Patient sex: M
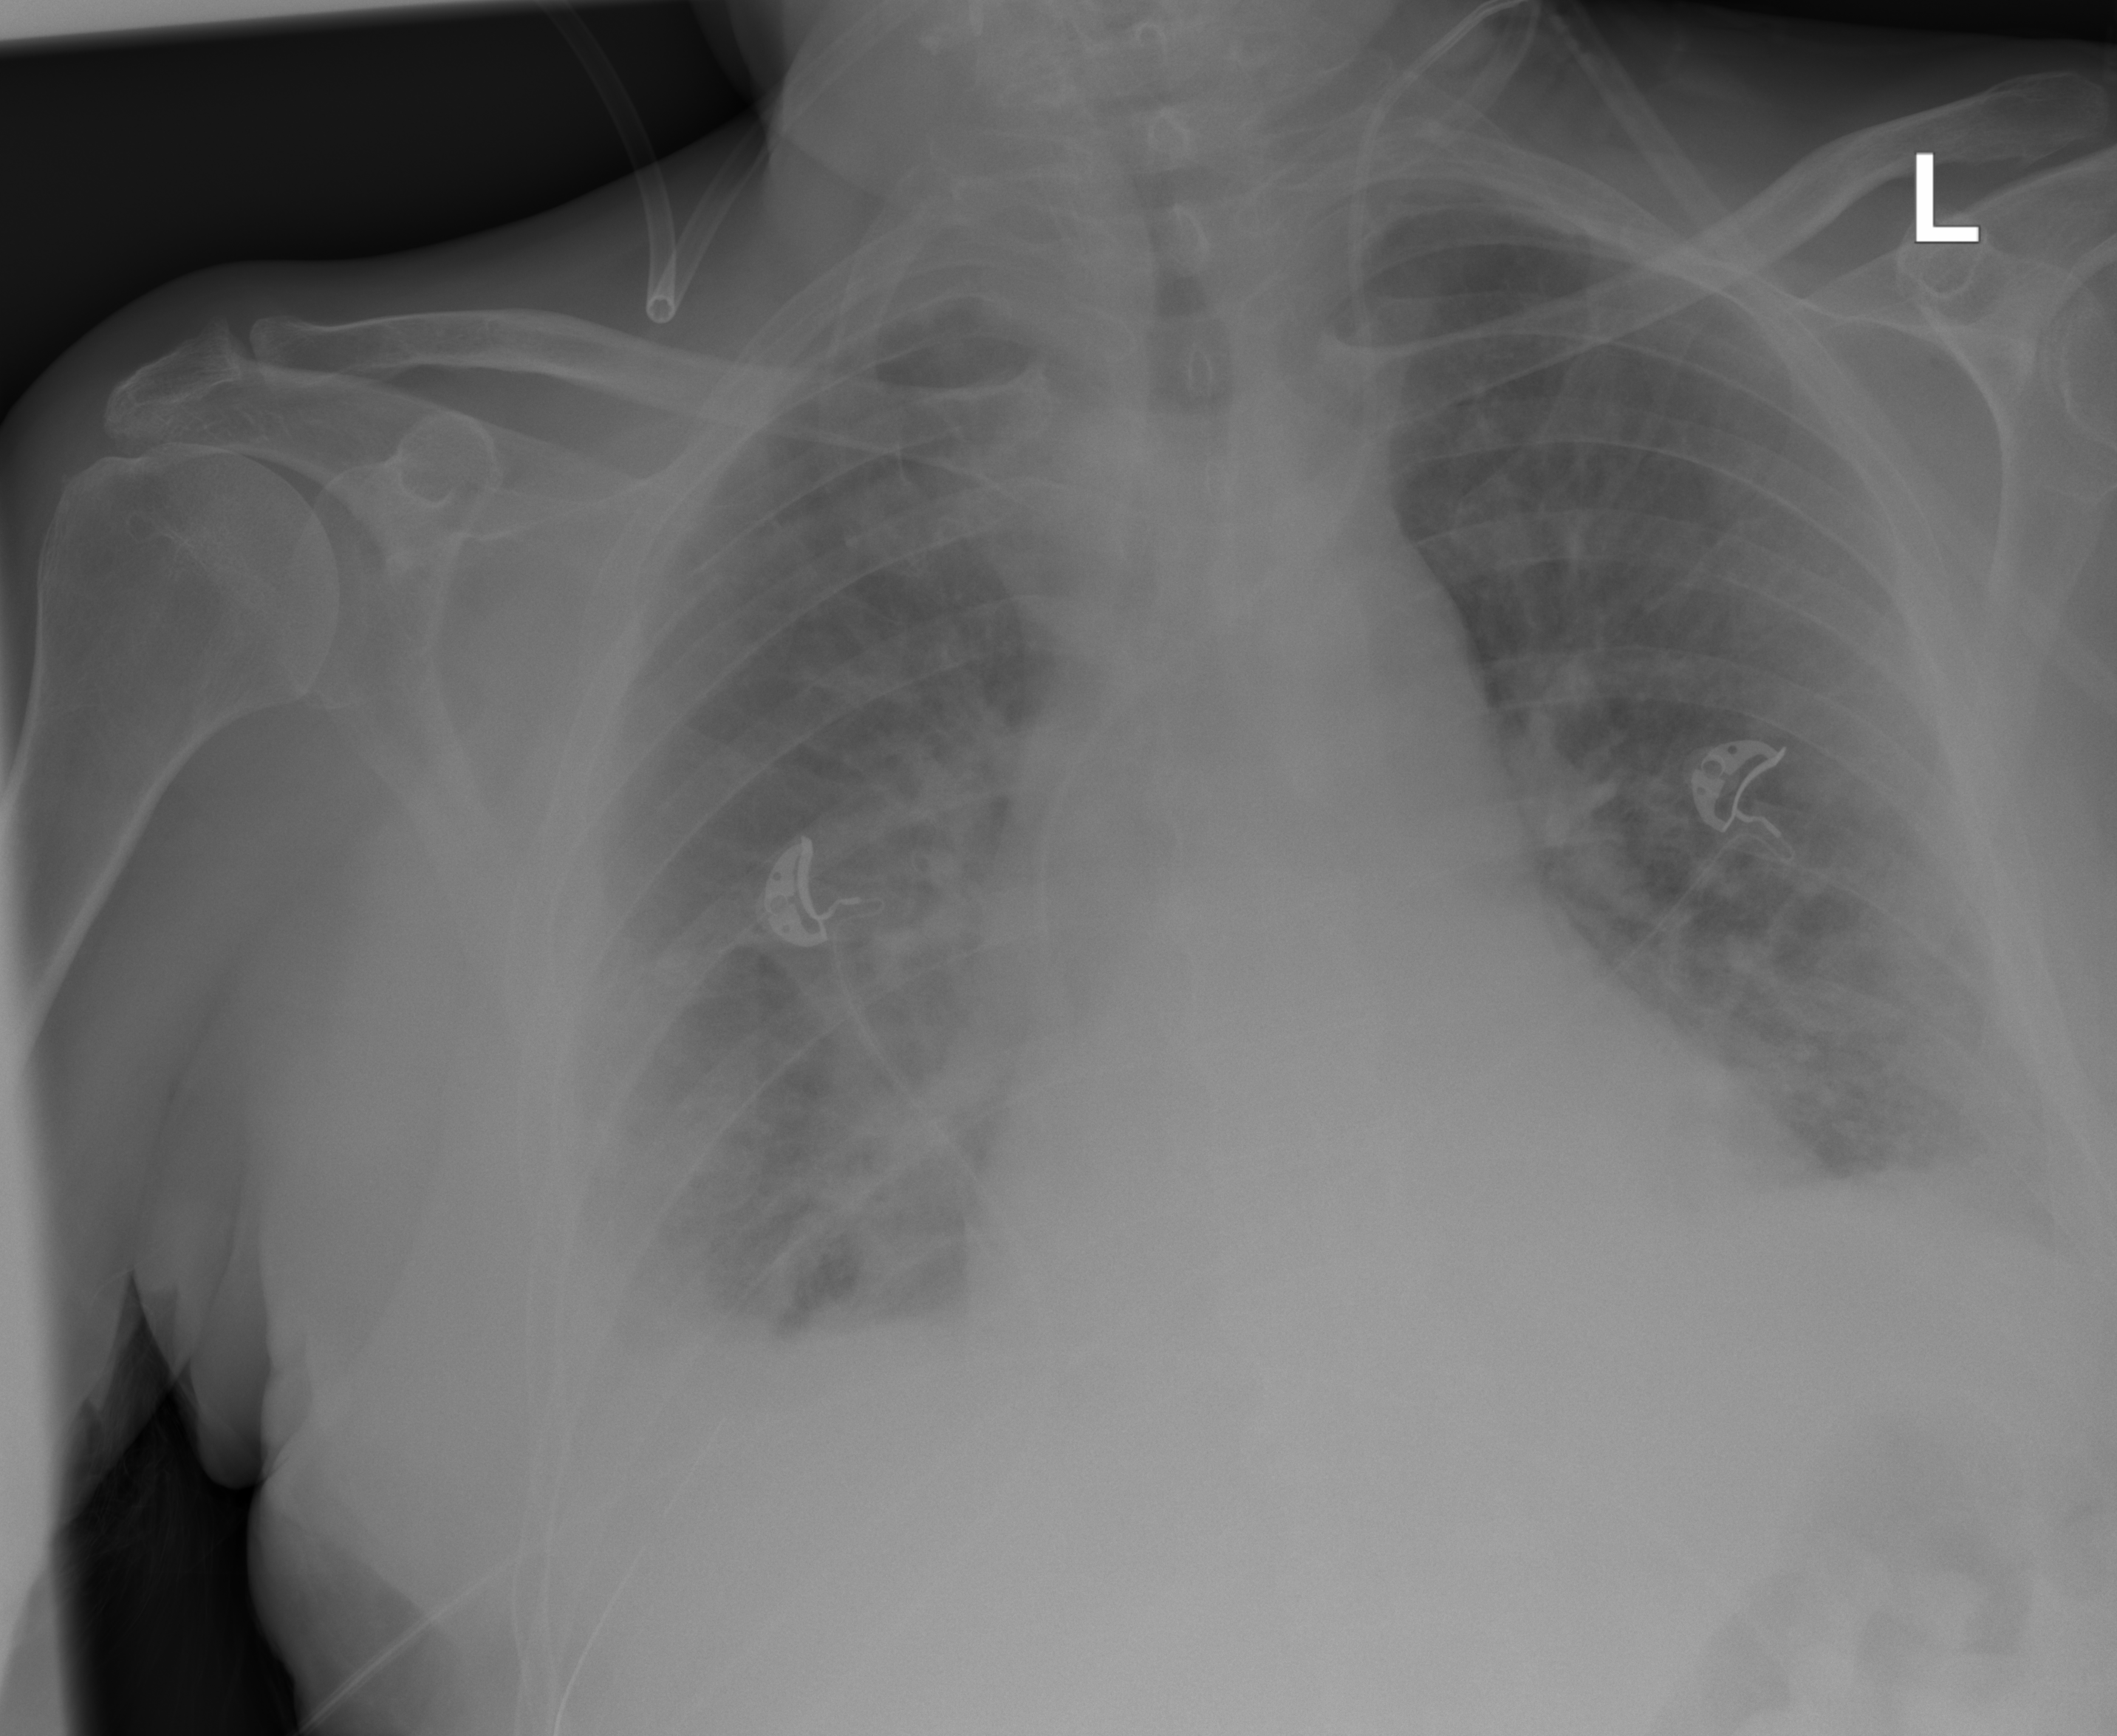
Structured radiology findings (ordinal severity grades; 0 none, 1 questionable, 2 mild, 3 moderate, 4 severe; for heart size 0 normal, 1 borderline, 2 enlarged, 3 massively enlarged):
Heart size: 1
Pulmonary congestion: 2
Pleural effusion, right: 2
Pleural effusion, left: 1
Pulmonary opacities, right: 2
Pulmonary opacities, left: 2
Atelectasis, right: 3
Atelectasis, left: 2